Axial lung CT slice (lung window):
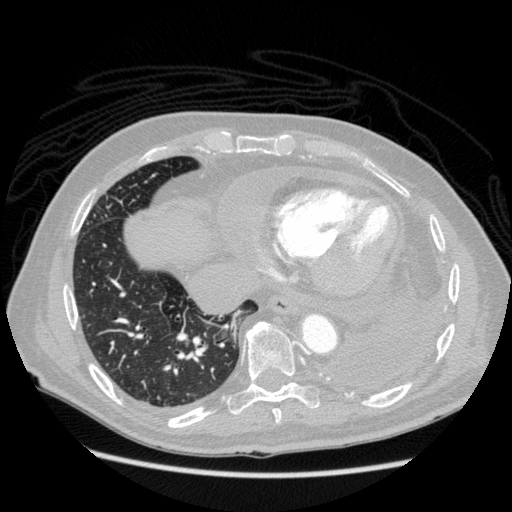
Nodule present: no